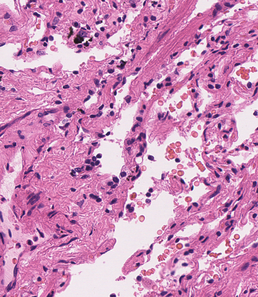
Tumor epithelial tissue: no
Tumor-associated stroma tissue: no
Normal tissue: yes